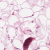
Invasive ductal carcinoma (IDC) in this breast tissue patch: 0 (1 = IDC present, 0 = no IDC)